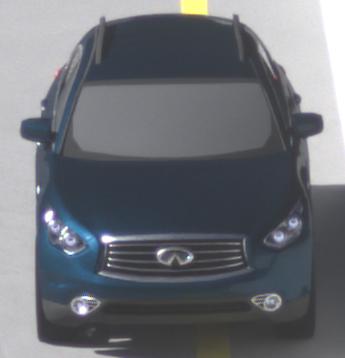
Make: Infiniti
Model: FX 37
Detailed model: FX (S51)
Model produced from: 2012/07
Model produced until: 2013/10
Doors: 5
Color: blue
Road condition: dry road
Daytime: morning or afternoon
Contrast: high contrast